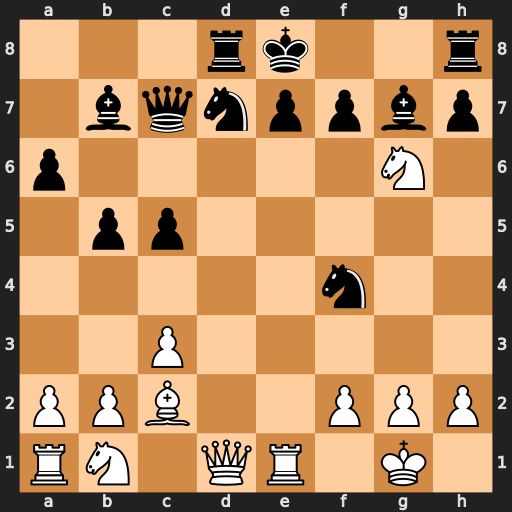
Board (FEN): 3rk2r/1bqnppbp/p5N1/1pp5/5n2/2P5/PPB2PPP/RN1QR1K1
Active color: w
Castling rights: k
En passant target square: -
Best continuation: Rxe7#